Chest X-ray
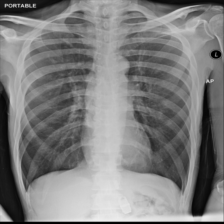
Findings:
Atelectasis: negative
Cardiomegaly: negative
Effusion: negative
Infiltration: negative
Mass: negative
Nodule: negative
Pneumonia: negative
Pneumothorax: negative
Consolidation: negative
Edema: negative
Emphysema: negative
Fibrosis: negative
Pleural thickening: negative
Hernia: negative